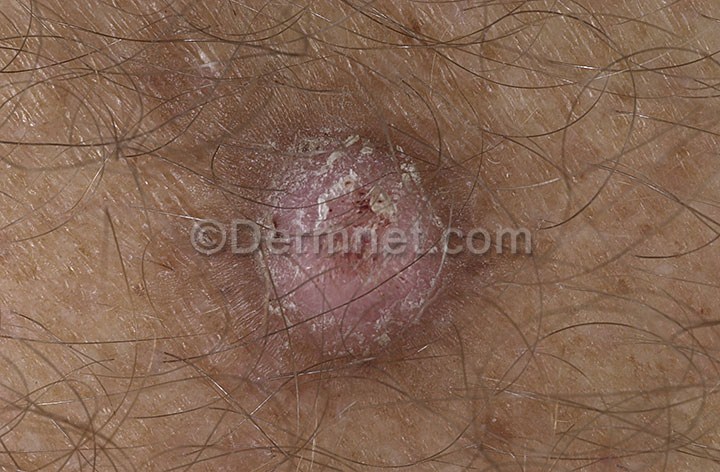
Disease: Seborrheic Keratoses and other Benign Tumors